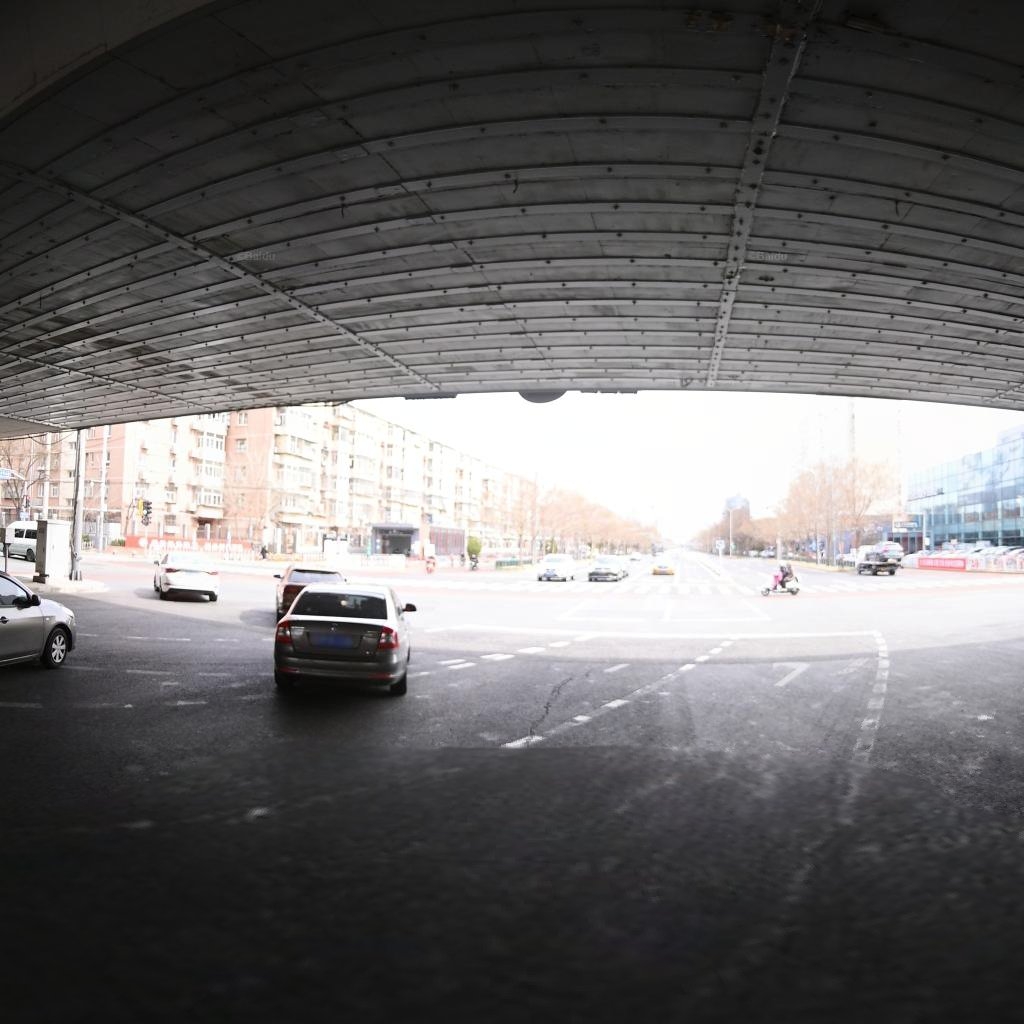
Region: Haidian
Road damage annotations: longitudinal crack